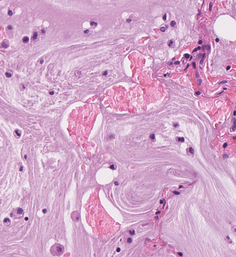
Tumor epithelial tissue: no
Tumor-associated stroma tissue: no
Normal tissue: yes